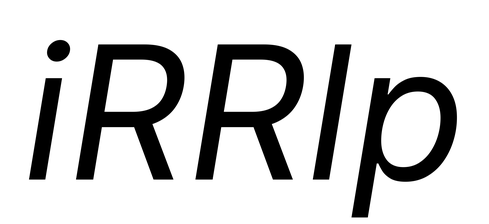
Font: Inter-Italic_Italic